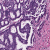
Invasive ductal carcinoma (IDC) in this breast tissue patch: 1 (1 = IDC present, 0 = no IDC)